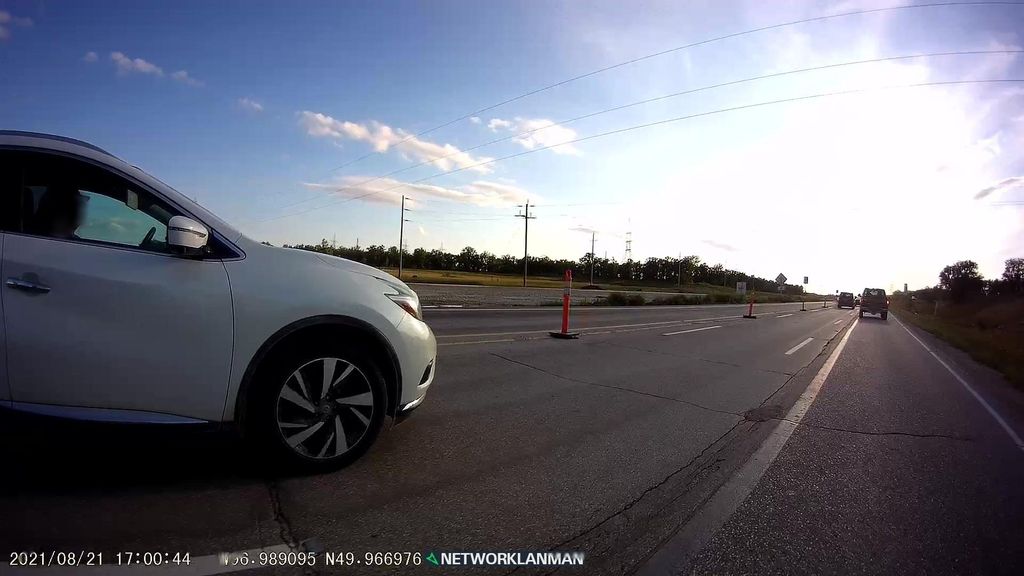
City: winnipeg